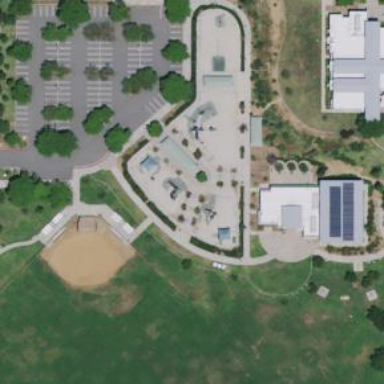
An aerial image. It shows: Playground area for leisure land.